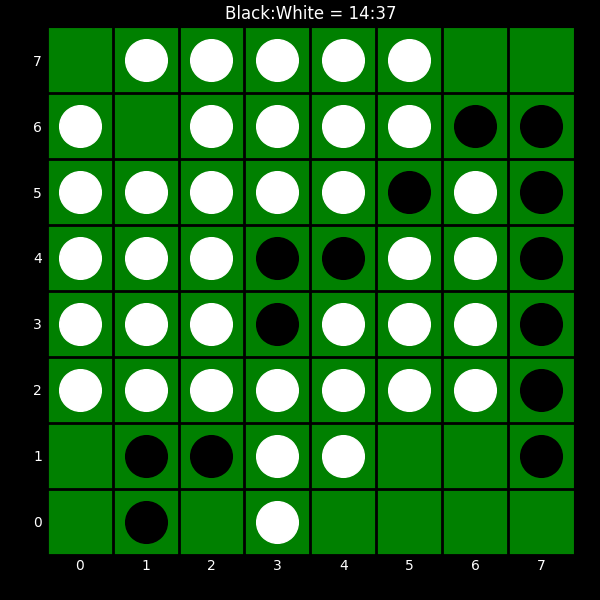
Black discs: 14
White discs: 37